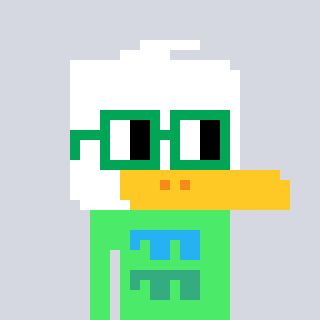
a pixel art character with square green glasses, a duck-shaped head and a teal-colored body on a cool background